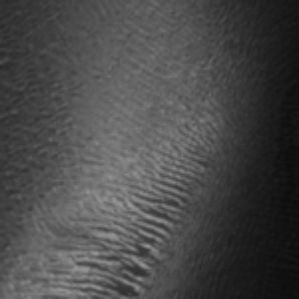
Label: frost